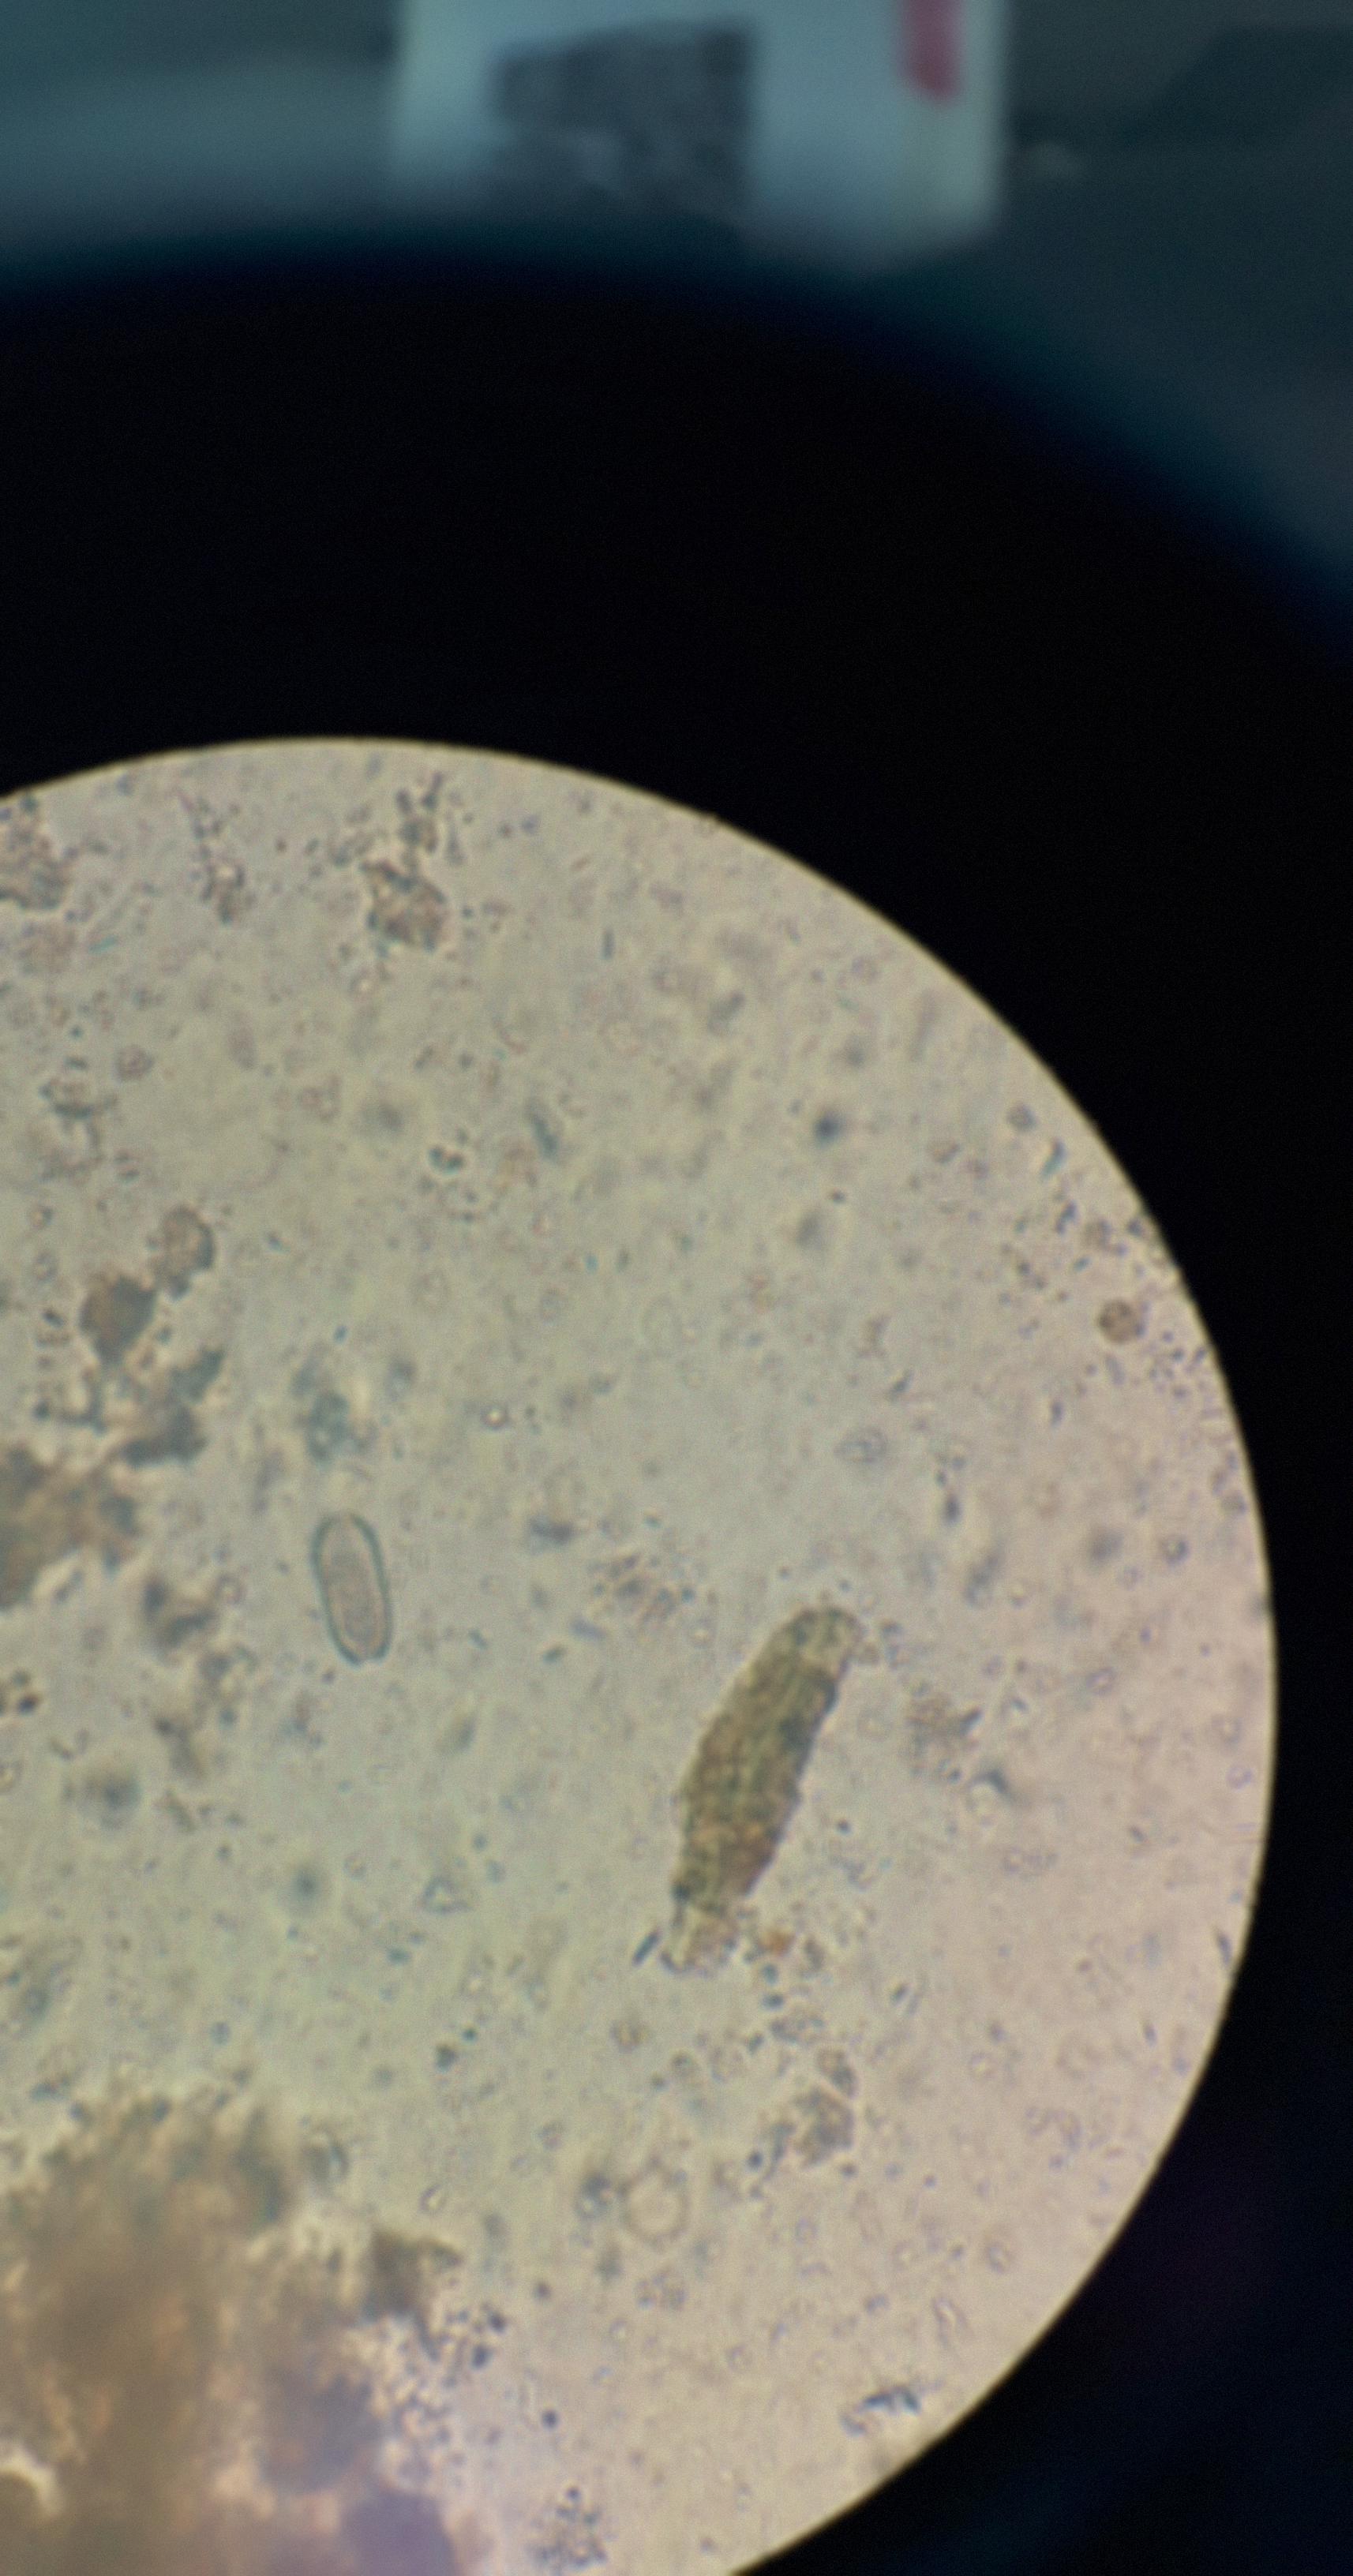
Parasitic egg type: Capillaria philippinensis